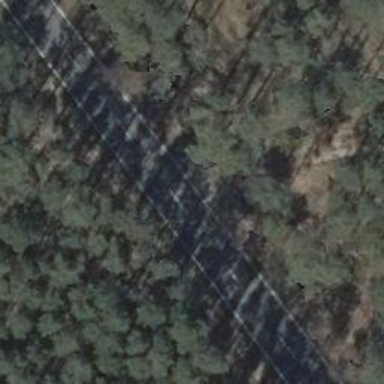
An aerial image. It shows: Asphalt road classified as tertiary.